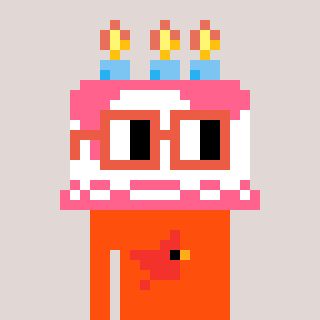
a pixel art character with square orange glasses, a cake-shaped head and a orange-colored body on a warm background